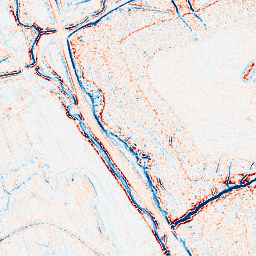
Category: edge_preserving
Decomposition family: anisotropic_diffusion
Decomposition parameters: iterations: 5
kappa: 30
gamma: 0.2
Upsampling method: bspline
Upsampling parameters: scale: 2
Upsampling scale: 2